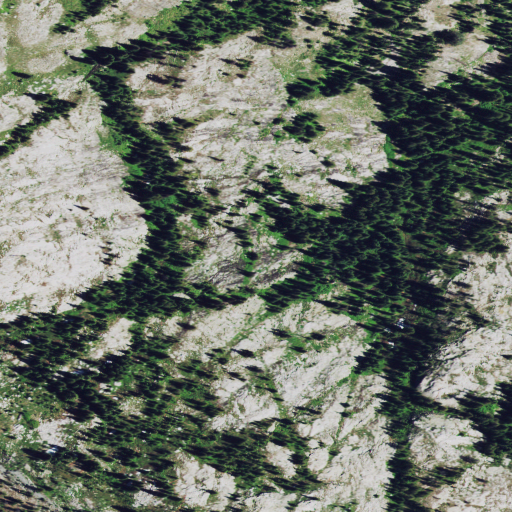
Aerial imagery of ridge(s) in Idaho named Jackson Ridge containing evergreen forest, shrub, and grassland